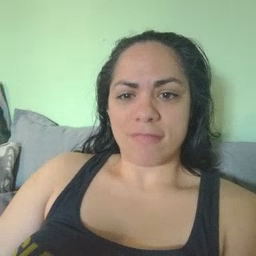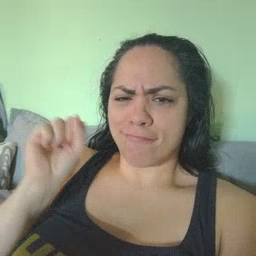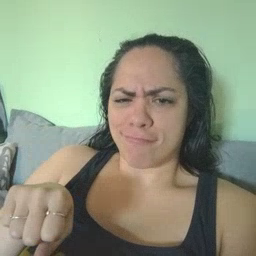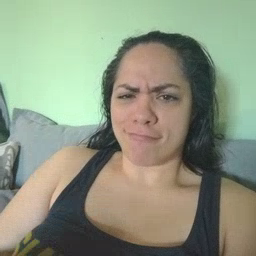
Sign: can